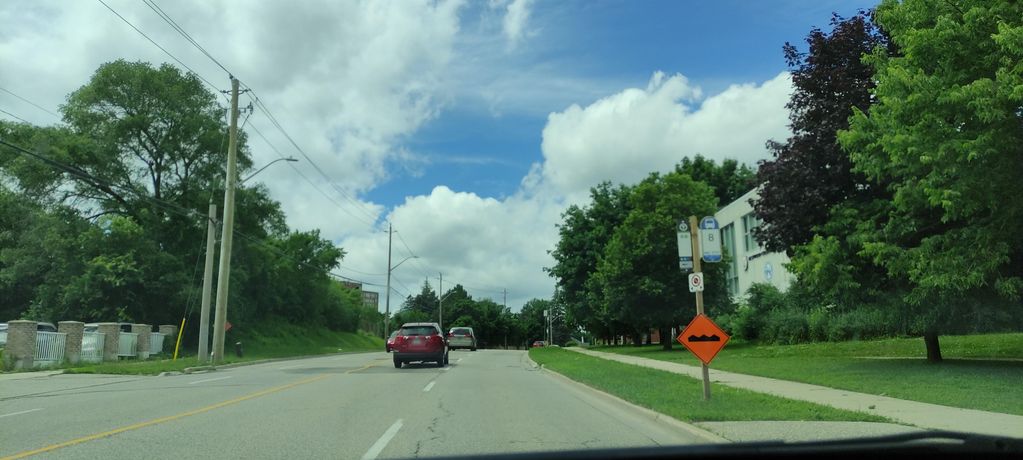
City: kitchener-waterloo